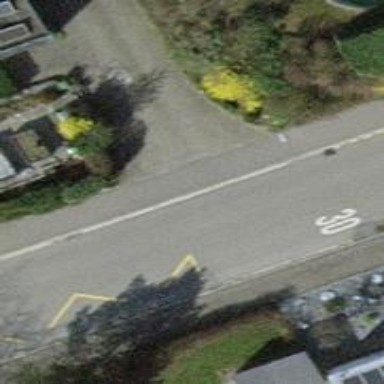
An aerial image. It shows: Bus stop with designated stop position for public transport.